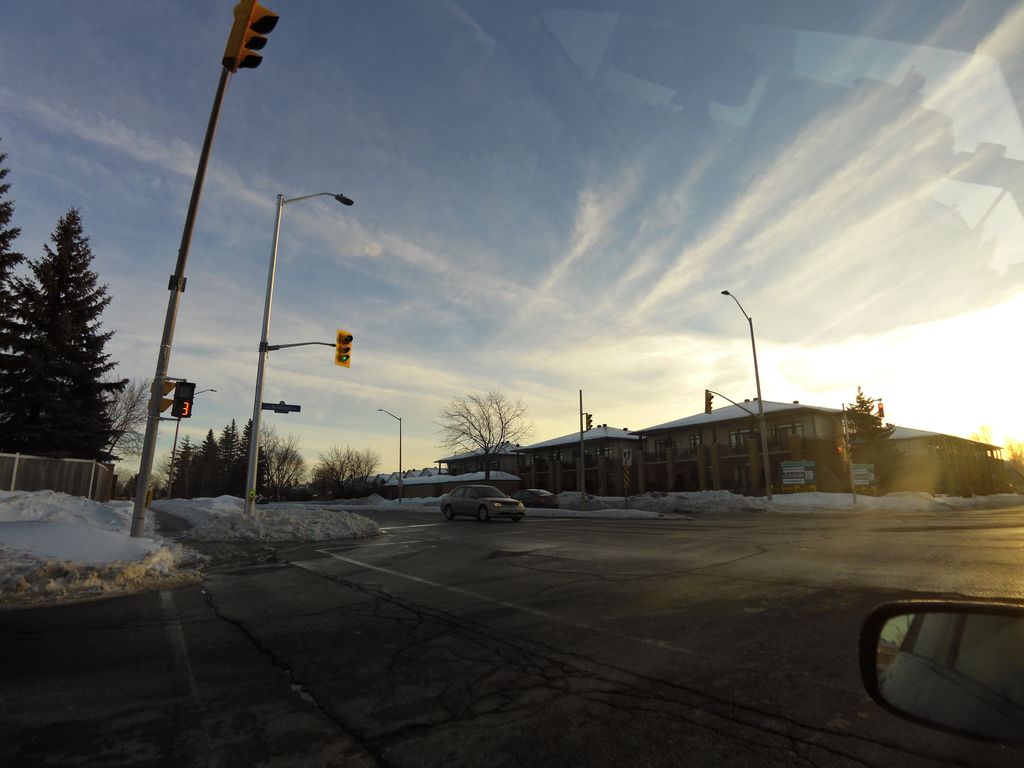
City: ottawa-gatineau